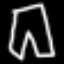
Label: pants